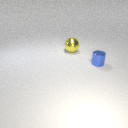
large yellow metal sphere to the left of small blue metal cylinder